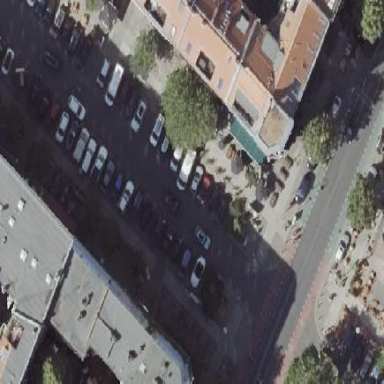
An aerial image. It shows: Street-side parking area.